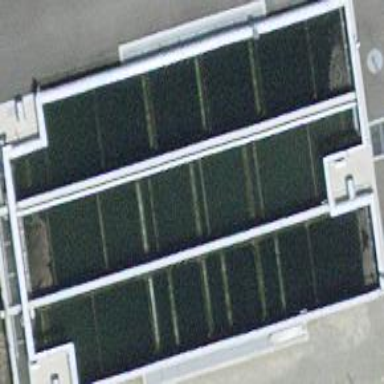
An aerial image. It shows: Image of wastewater.